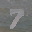
Label: 7